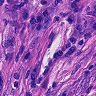
Metastatic tissue present: yes